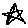
Label: star